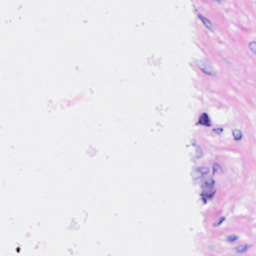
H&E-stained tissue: Breast